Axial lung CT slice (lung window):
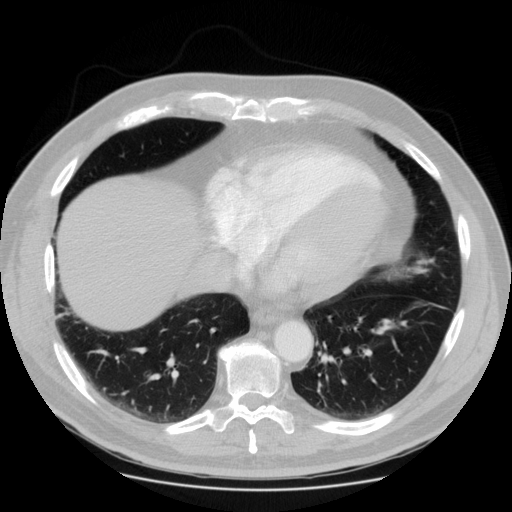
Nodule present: no